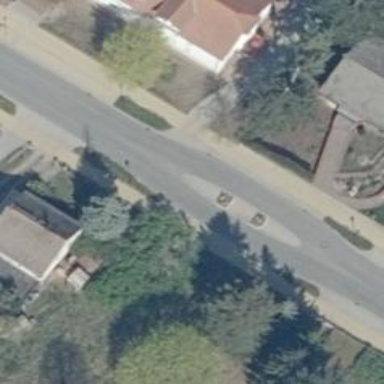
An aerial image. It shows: Traffic calming island.